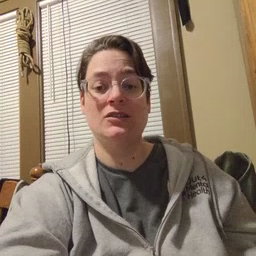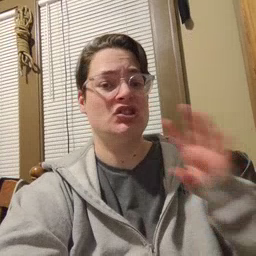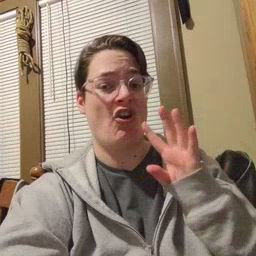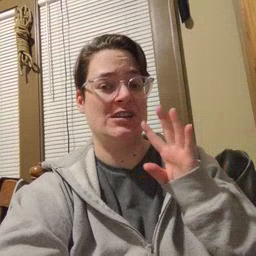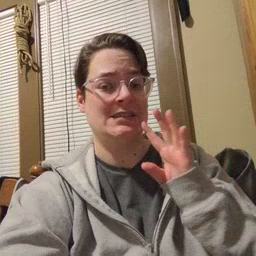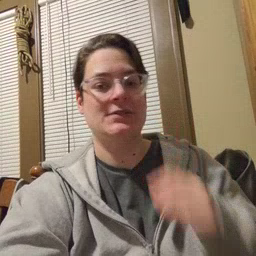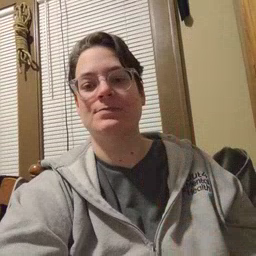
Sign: talk